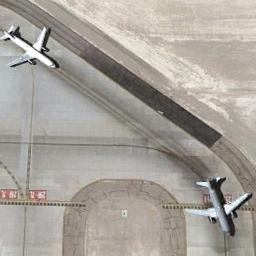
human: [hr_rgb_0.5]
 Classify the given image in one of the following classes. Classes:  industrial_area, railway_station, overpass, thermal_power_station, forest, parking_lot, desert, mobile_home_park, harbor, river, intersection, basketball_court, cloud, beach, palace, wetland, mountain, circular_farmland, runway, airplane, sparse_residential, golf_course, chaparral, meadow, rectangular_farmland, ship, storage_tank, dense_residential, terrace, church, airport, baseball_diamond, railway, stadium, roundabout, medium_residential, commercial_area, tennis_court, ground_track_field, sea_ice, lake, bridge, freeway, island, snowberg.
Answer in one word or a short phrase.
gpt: airplane